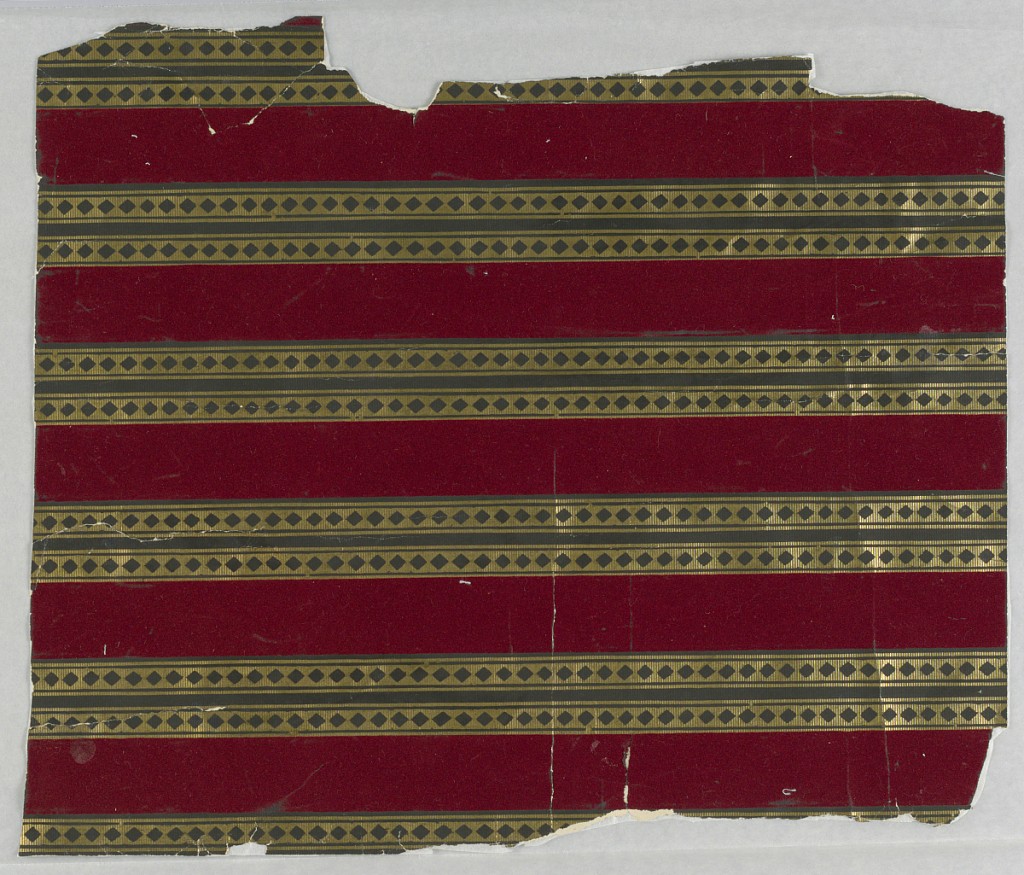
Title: Sidewall
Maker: American Wall Paper Manufacturers' Association, 1879–1887
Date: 1880–87
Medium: Machine-printed, gauffre, gilt, flock
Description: Gauffred gold bands decorated with two rows of black diamonds; flanking maroon flocked strips of equal width. On border, in gilt, 1086 and AWPMA in cartouche. (Initials stand for American Wall Paper Manufacturer's Association.)